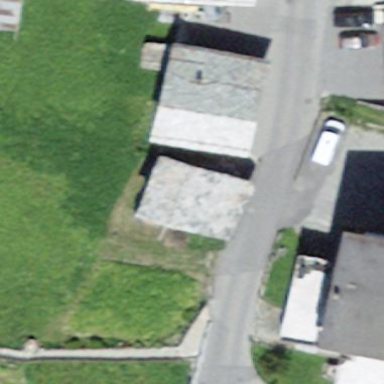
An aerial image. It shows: Convenience store inside building.